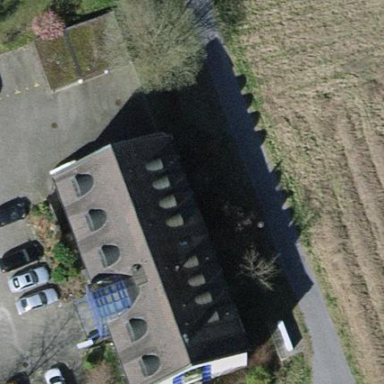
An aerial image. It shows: Office building with gabled roof.